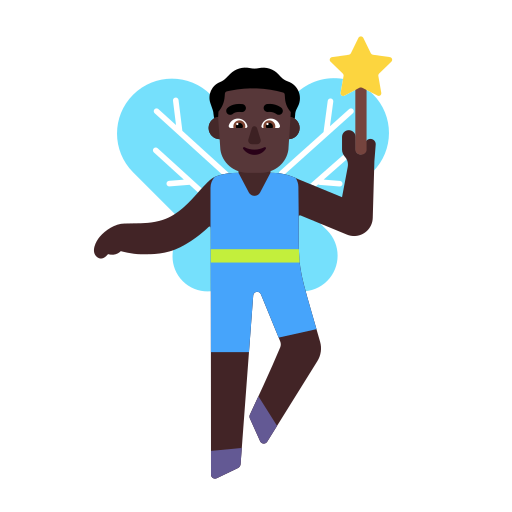
man fairy flat dark